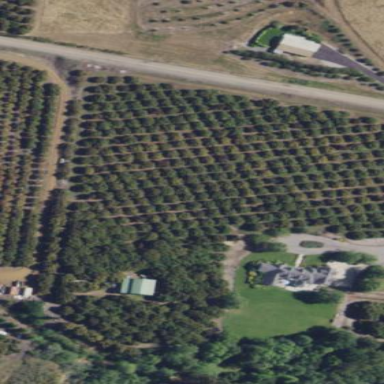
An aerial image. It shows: Orchard.